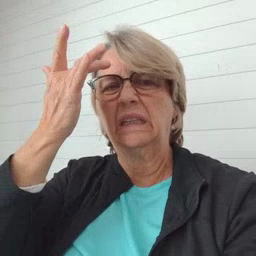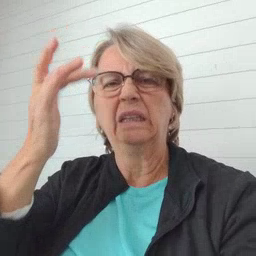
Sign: sick